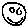
Label: smiley face